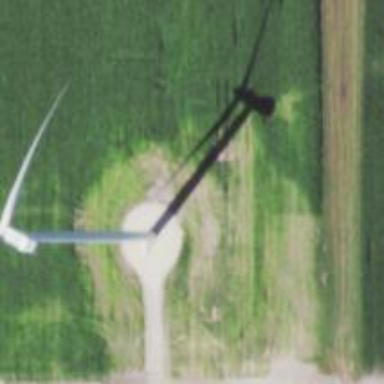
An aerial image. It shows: Wind power generator with horizontal axis wind turbine manufactured by Vestas.